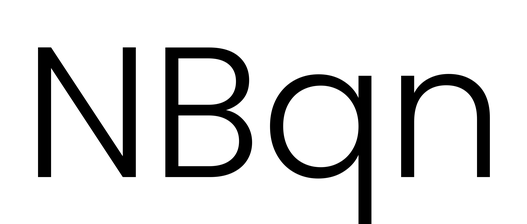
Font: Poppins-Light